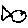
Label: fish